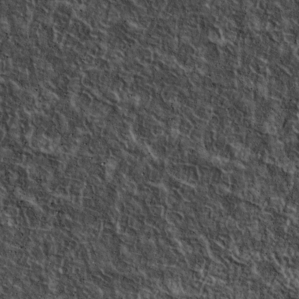
Label: non_frost